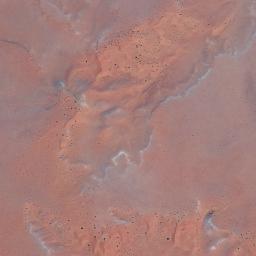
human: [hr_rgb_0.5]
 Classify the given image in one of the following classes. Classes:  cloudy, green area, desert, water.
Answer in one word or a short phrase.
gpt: desert